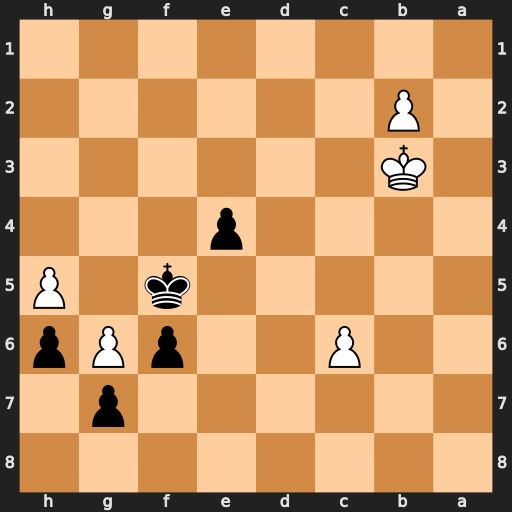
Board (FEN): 8/6p1/2P2pPp/5k1P/4p3/1K6/1P6/8
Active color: b
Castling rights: -
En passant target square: -
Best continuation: Ke6 c7 Kd7